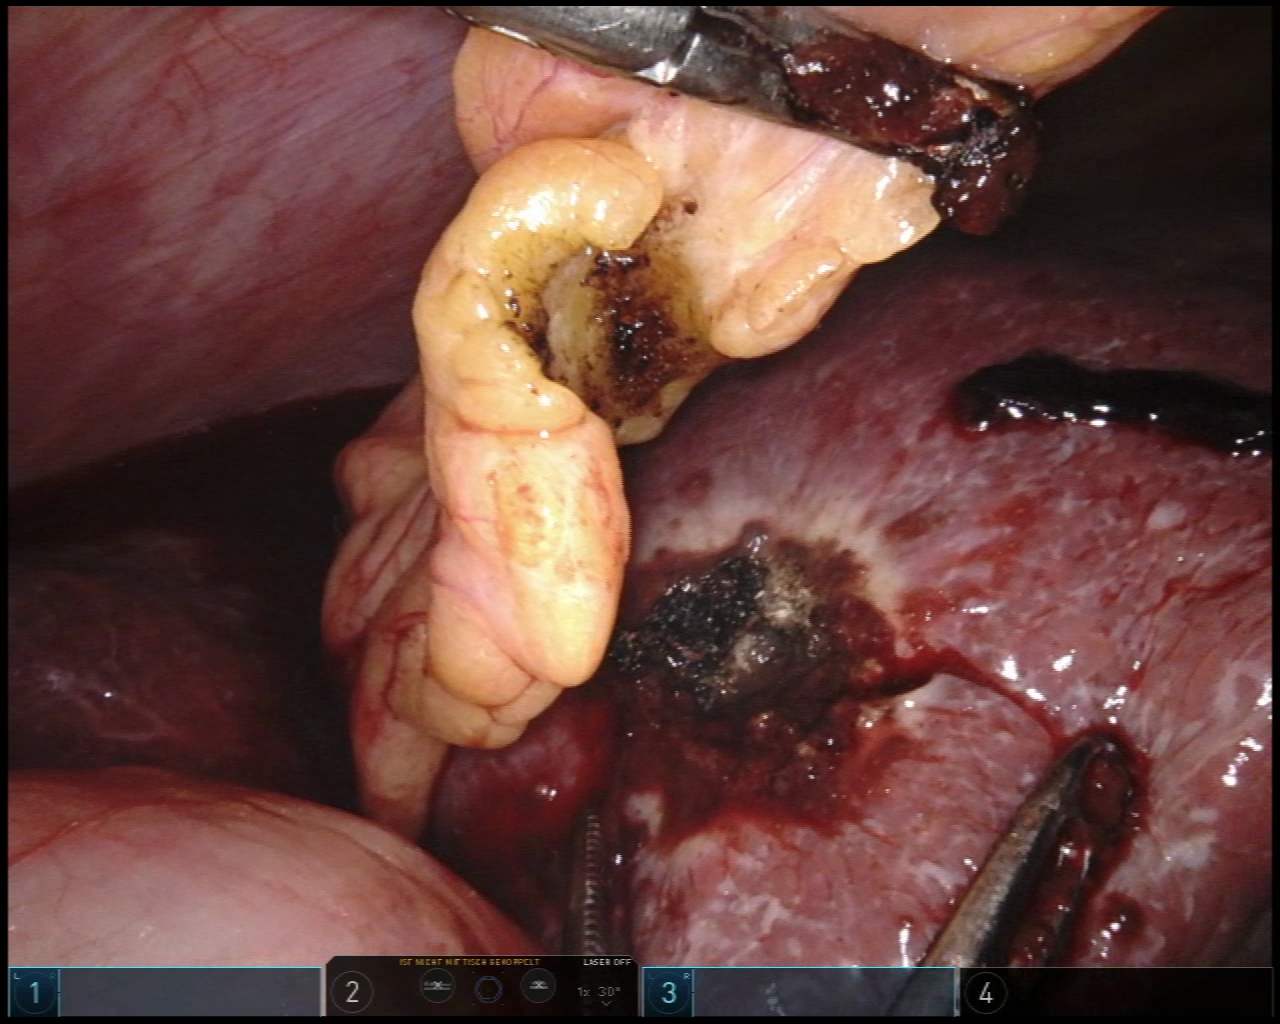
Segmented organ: liver
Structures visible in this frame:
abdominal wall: yes
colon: yes
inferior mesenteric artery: no
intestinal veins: no
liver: yes
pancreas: no
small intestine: no
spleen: no
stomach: no
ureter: no
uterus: no
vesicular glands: no